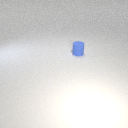
small blue rubber cylinder